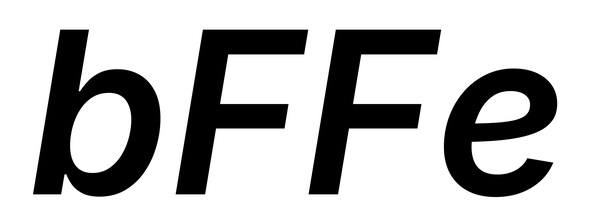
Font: Inter-Italic_SemiBold_Italic